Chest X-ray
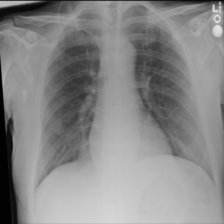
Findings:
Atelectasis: negative
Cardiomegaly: negative
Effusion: negative
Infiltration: negative
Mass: negative
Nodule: negative
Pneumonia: negative
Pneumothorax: negative
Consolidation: negative
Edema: negative
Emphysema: negative
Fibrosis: negative
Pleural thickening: negative
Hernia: negative